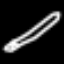
Label: pencil